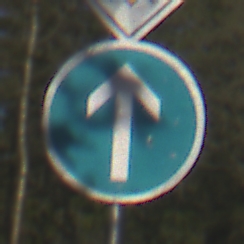
Verkehrszeichen: VorgeschriebeneFahrtrichtungGeradeaus
Zusatzzeichen oben: Vorfahrtsstrasse
Umgebung: Outdoor, Nature
Tageszeit: MorningAfternoon
Wetter: Clear
Licht: Natural
Jahreszeit: Winter
Kontrast: HighContrast